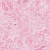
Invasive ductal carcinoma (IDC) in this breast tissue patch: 0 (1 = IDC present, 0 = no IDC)